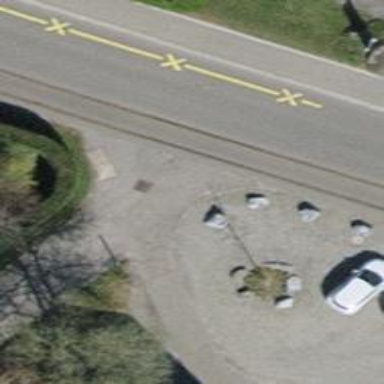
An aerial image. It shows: Uncontrolled railway crossing.